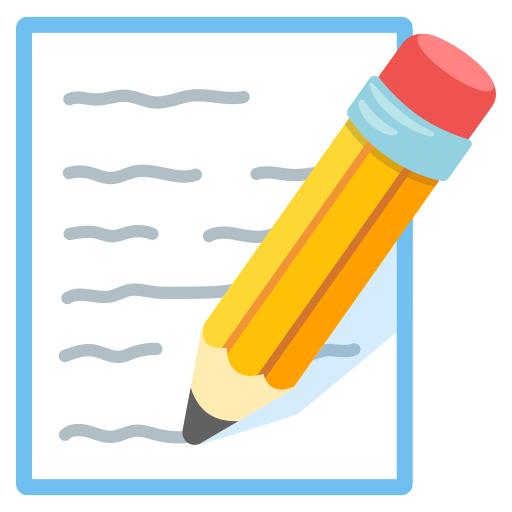
Emoji: 📝